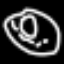
Label: donut